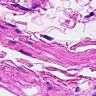
Metastatic tissue present: no